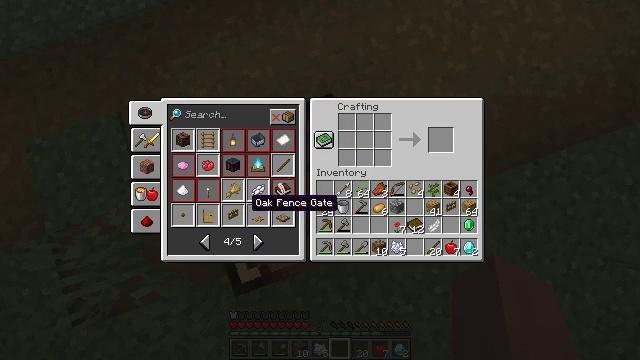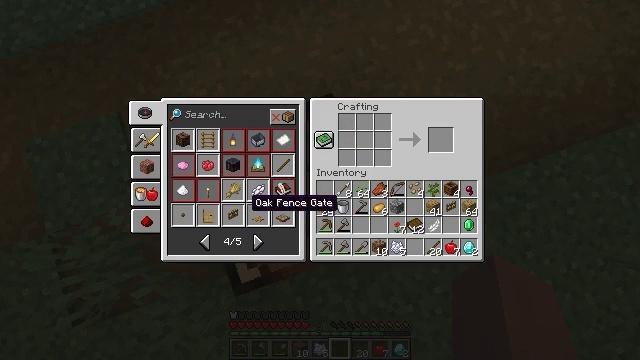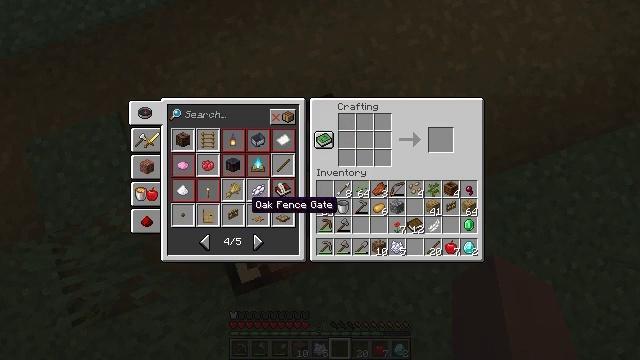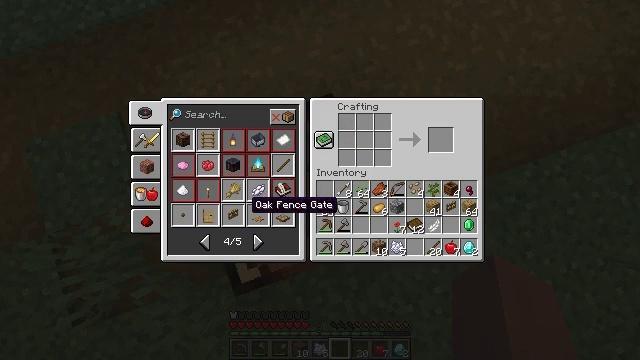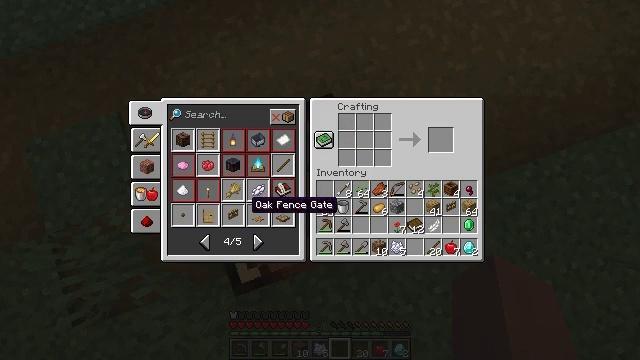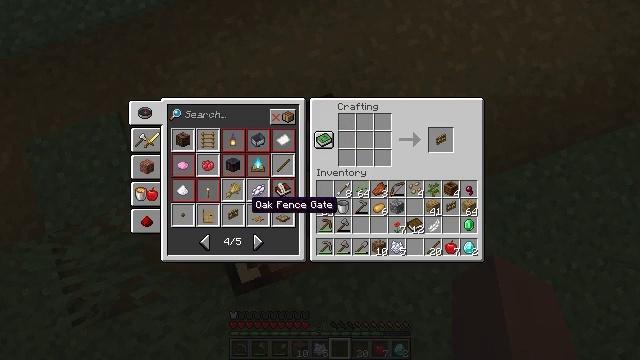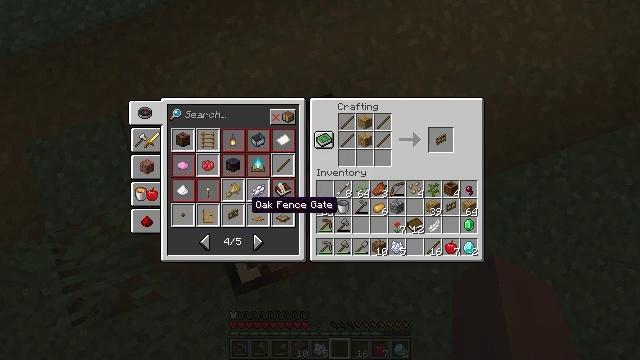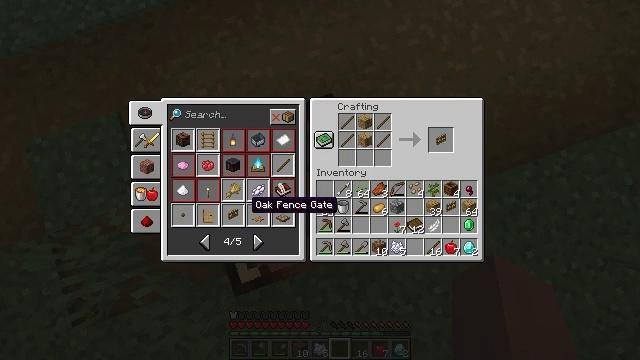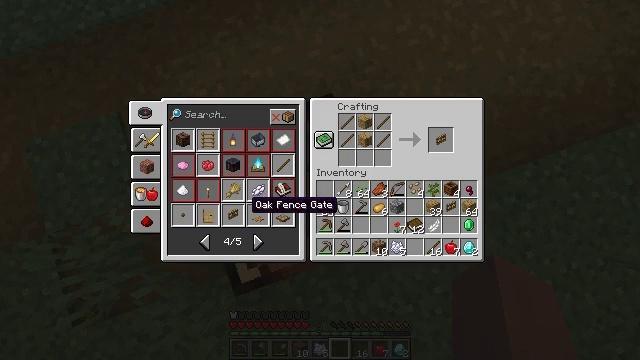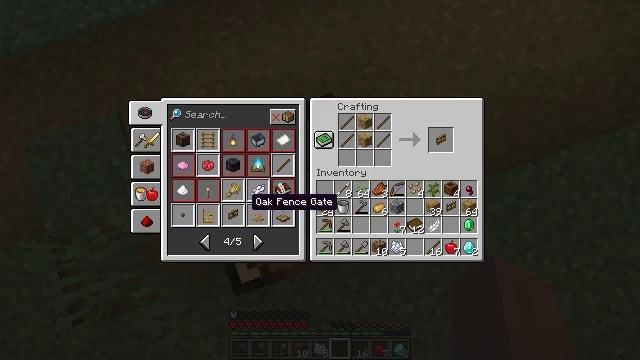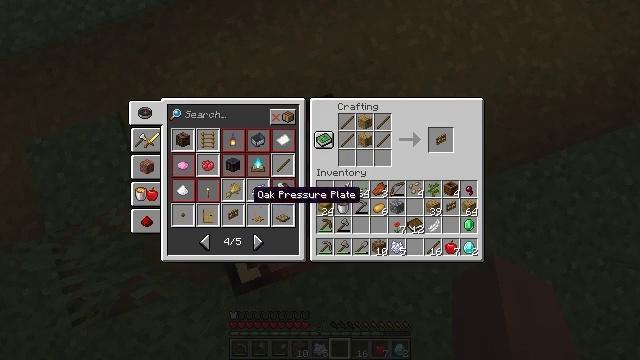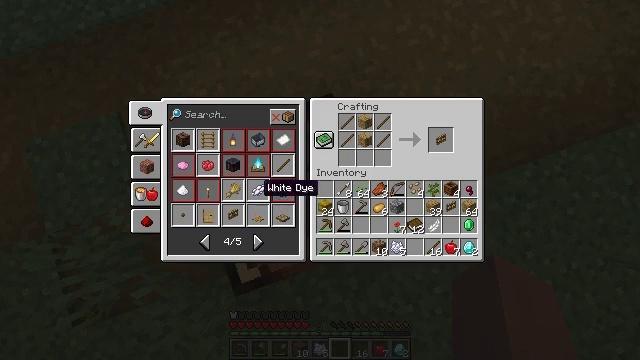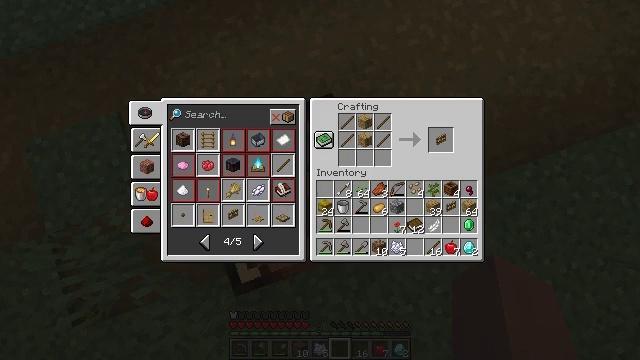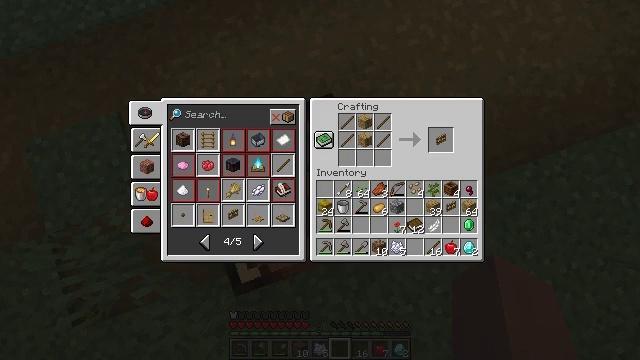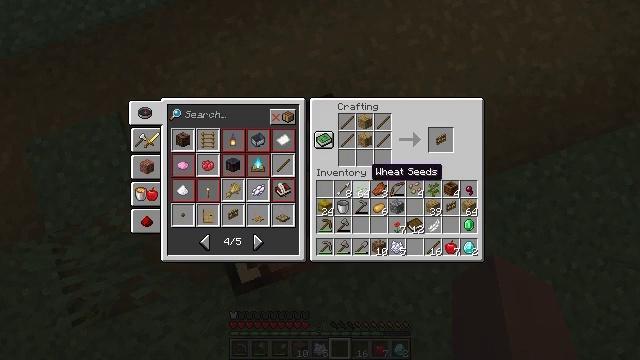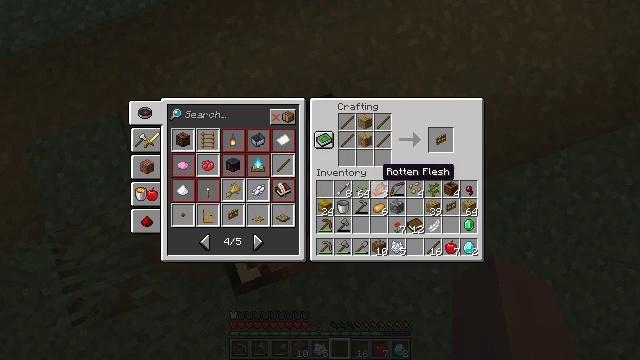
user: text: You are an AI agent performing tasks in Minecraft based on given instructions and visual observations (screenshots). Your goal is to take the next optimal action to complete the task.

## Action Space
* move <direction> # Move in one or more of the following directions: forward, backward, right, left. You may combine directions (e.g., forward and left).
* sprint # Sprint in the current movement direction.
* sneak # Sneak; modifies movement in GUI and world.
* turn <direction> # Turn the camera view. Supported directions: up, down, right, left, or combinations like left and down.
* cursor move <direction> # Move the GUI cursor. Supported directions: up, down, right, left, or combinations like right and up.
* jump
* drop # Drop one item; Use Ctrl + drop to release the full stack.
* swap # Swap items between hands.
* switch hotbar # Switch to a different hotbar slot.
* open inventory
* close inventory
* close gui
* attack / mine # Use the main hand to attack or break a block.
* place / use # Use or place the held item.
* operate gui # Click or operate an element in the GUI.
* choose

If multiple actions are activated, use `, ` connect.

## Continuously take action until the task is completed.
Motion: motion action
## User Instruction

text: Create an oak fence gate with materials at the crafting table.
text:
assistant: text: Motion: operate gui
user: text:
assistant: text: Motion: operate gui
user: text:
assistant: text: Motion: no_op
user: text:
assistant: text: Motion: no_op
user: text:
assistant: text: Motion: no_op
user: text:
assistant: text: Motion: no_op
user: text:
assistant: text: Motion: no_op
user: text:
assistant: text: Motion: no_op
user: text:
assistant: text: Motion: no_op
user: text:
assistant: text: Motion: no_op
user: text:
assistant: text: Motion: cursor move right and up
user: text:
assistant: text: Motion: cursor move right and up
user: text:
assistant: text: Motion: cursor move right and up
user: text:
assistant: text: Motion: cursor move right
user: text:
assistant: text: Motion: cursor move right
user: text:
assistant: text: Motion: no_op
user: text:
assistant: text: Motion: cursor move right and up
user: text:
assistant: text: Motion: cursor move right
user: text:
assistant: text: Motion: no_op
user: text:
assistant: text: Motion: no_op
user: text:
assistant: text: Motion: no_op
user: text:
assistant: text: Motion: no_op
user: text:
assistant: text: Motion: cursor move right and up
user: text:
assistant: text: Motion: no_op
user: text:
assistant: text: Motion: no_op
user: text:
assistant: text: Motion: no_op
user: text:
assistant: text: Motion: no_op
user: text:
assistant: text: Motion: no_op
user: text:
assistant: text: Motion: no_op
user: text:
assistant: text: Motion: no_op